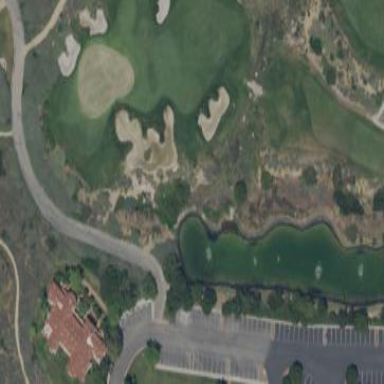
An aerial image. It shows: Area with grass used as rough in golf course.